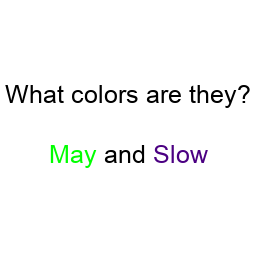
Color: lime, indigo
Background color: white
Question text color: black